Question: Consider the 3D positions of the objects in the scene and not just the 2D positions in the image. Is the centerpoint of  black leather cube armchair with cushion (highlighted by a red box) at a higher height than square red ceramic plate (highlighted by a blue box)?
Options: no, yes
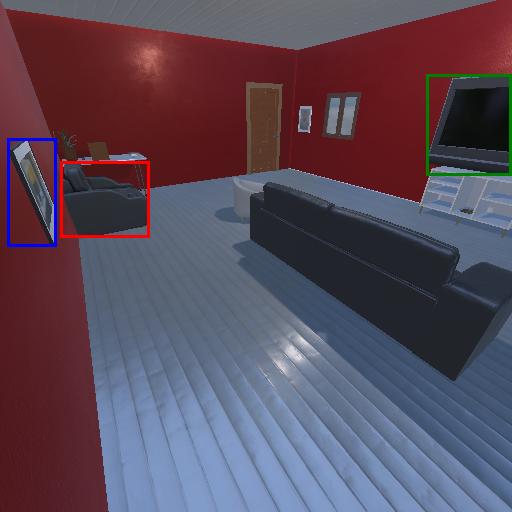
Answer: no